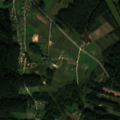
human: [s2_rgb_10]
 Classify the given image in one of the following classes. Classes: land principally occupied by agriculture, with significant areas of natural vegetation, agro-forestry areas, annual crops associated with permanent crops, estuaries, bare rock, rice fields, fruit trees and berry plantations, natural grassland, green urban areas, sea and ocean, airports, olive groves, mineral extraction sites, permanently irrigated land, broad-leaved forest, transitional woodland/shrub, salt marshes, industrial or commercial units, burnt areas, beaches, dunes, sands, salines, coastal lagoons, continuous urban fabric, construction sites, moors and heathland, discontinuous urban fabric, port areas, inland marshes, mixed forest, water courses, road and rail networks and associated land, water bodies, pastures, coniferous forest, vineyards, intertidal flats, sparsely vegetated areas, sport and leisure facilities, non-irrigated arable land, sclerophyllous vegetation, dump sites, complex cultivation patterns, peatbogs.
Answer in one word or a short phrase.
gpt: complex cultivation patterns, coniferous forest, mixed forest, transitional woodland/shrub